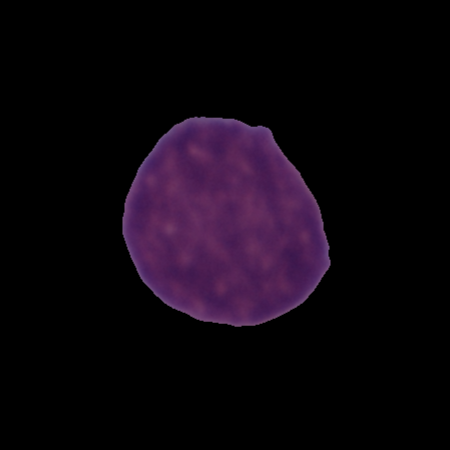
Label: healthy